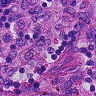
Metastatic tissue present: no